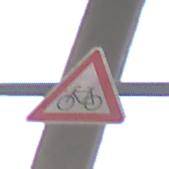
Verkehrszeichen: RadverkehrRechts
Umgebung: Roofed, Suburban
Tageszeit: SunriseSunset
Wetter: Clear
Licht: Natural
Jahreszeit: NotSpecified
Kontrast: MediumContrast